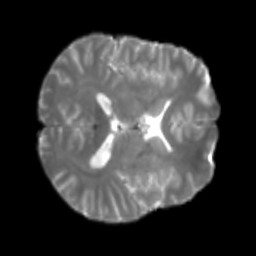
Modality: T2w
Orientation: axial
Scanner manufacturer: siemens
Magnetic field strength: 3 T
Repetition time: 4 s
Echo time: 0.0594 s